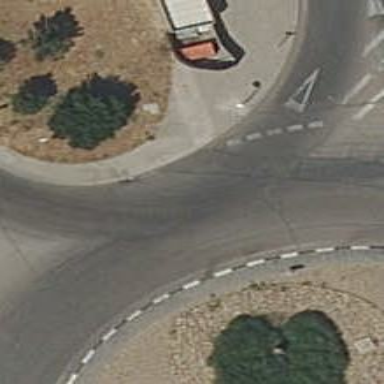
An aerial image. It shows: Asphalt road with roundabout junction. The road is tertiary link.